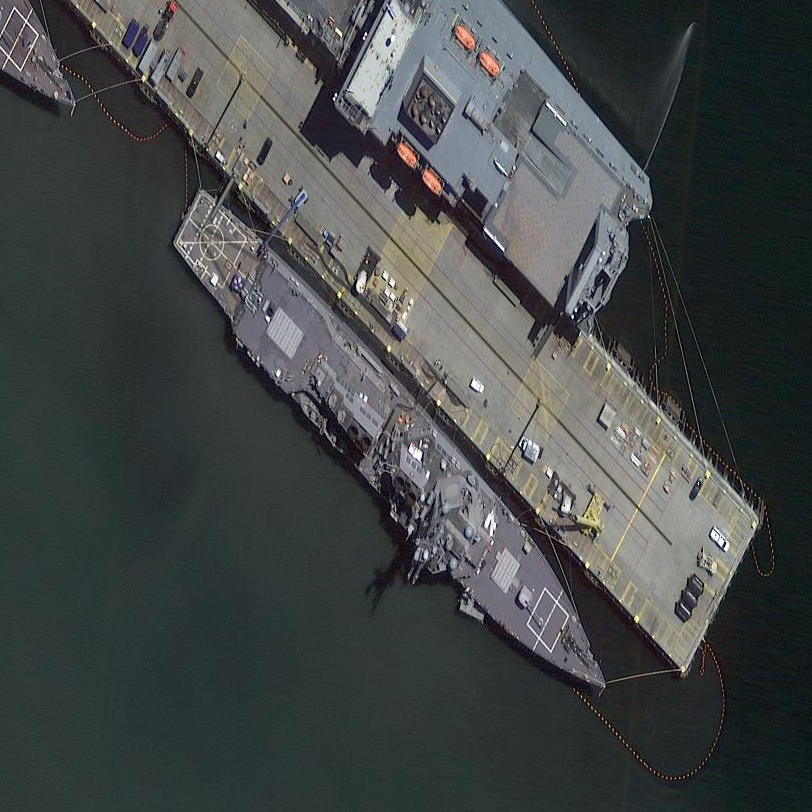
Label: destroyer